Question: I'm creating a series of '<div>'s dynamically from an external query. Using Javascript a '<div>' is created and populated with separate list elements. The structure is something like:
'''
<div class="container" id="1">
<li class="date"> </li>
<li class="name"> </li>
<div>
'''
The search boxes run a jQuery livefilter on keyUp that hides '<div>'s that dont match the search.
I then want to be able to sort the visible divs by clicking on table headers that address individual '<li>' elements in the '<div>' (date, name, etc). I've tried using tablesorter and putting each '<li>' in a '<td>' but the table head ends up below the body and does not function.

<URL>
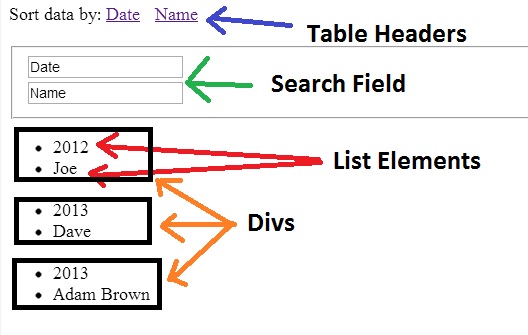
Answer: Whenever, you encounter this kind of situation where you have to render something based on data changes, please consider decoupling between data and view layer. Because your view have to change as per data changes. You can implement this kind of logic on your own or you can use framework like Angular.js, Backbone.js, Ember.js etc. which tries to solve this kind of problem. Well in your case there are several ways to solve your problem but like I said earlier decoupling would be better (I think). You can do something like
Modified HTML (for easy data extraction). You can keep your original HTML but logic to pull data have to be changed.
'''
Sort data by:
<a href="#">Date</a>&nbsp;<a href="#">Name</a>
<br />
<br />
<form id="live-search" action="" class="styled" method="post">
<fieldset>
<input type="text" class="text-input" id="filter" value="Date" />
<br />
<input type="text" class="text-input" id="filter2" value="Name" />
<br /> <span id="filter-count"></span>
</fieldset>
</form>
<ul class="records2" id="records">
<div data-record='{"year": "2012","name":"Joe"}'>
<li>2012</li>
<li>Joe</li>
</div>
<br />
<div data-record='{"year": "2013","name":"Dave"}'>
<li>2013</li>
<li>Dave</li>
</div>
<br />
<div data-record='{"year":"2013","name":"Adam Brown"}'>
<li>2013</li>
<li>Adam Brown</li>
</div>
'''
'''
function sortArray(arr, prop, asc)
{
arr = arr.sort(function(a, b)
{
if (asc)
{
return (a[prop] > b[prop]);
}
else
{
return (b[prop] > a[prop]);
}
});
return arr;
}
$(document).ready(function ()
{
var recordDiv = $('#records'), dataDivs = $('#records div'), data = [], sortLink = $('a');
for (var i = 0, len = dataDivs.length; i < len; i++)
{
var t = $(dataDivs[i]).attr('data-record');
t = $.parseJSON(t);
data.push(t);
}
sortLink.click(function()
{
var sortBy = this.innerHTML.toLowerCase();
data = sortArray(data, sortBy, true);
//Now render the element inside #record DIV as per sorted data
return false;
});
});
'''
Let us know how it goes. :)